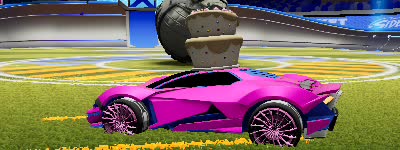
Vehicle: werewolf